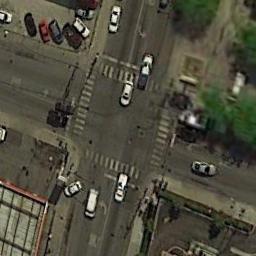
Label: intersection